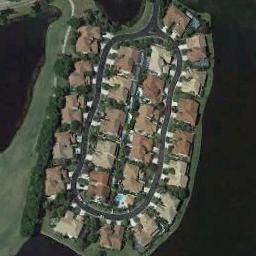
Label: residential